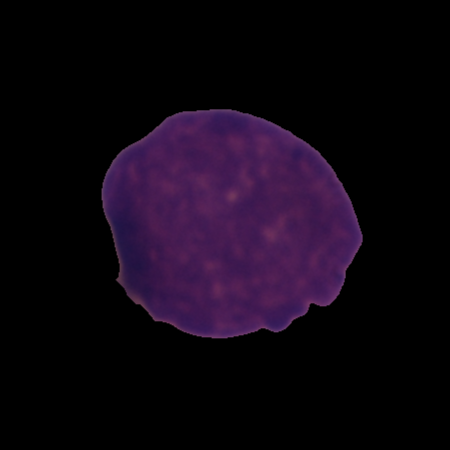
Label: cancer